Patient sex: M
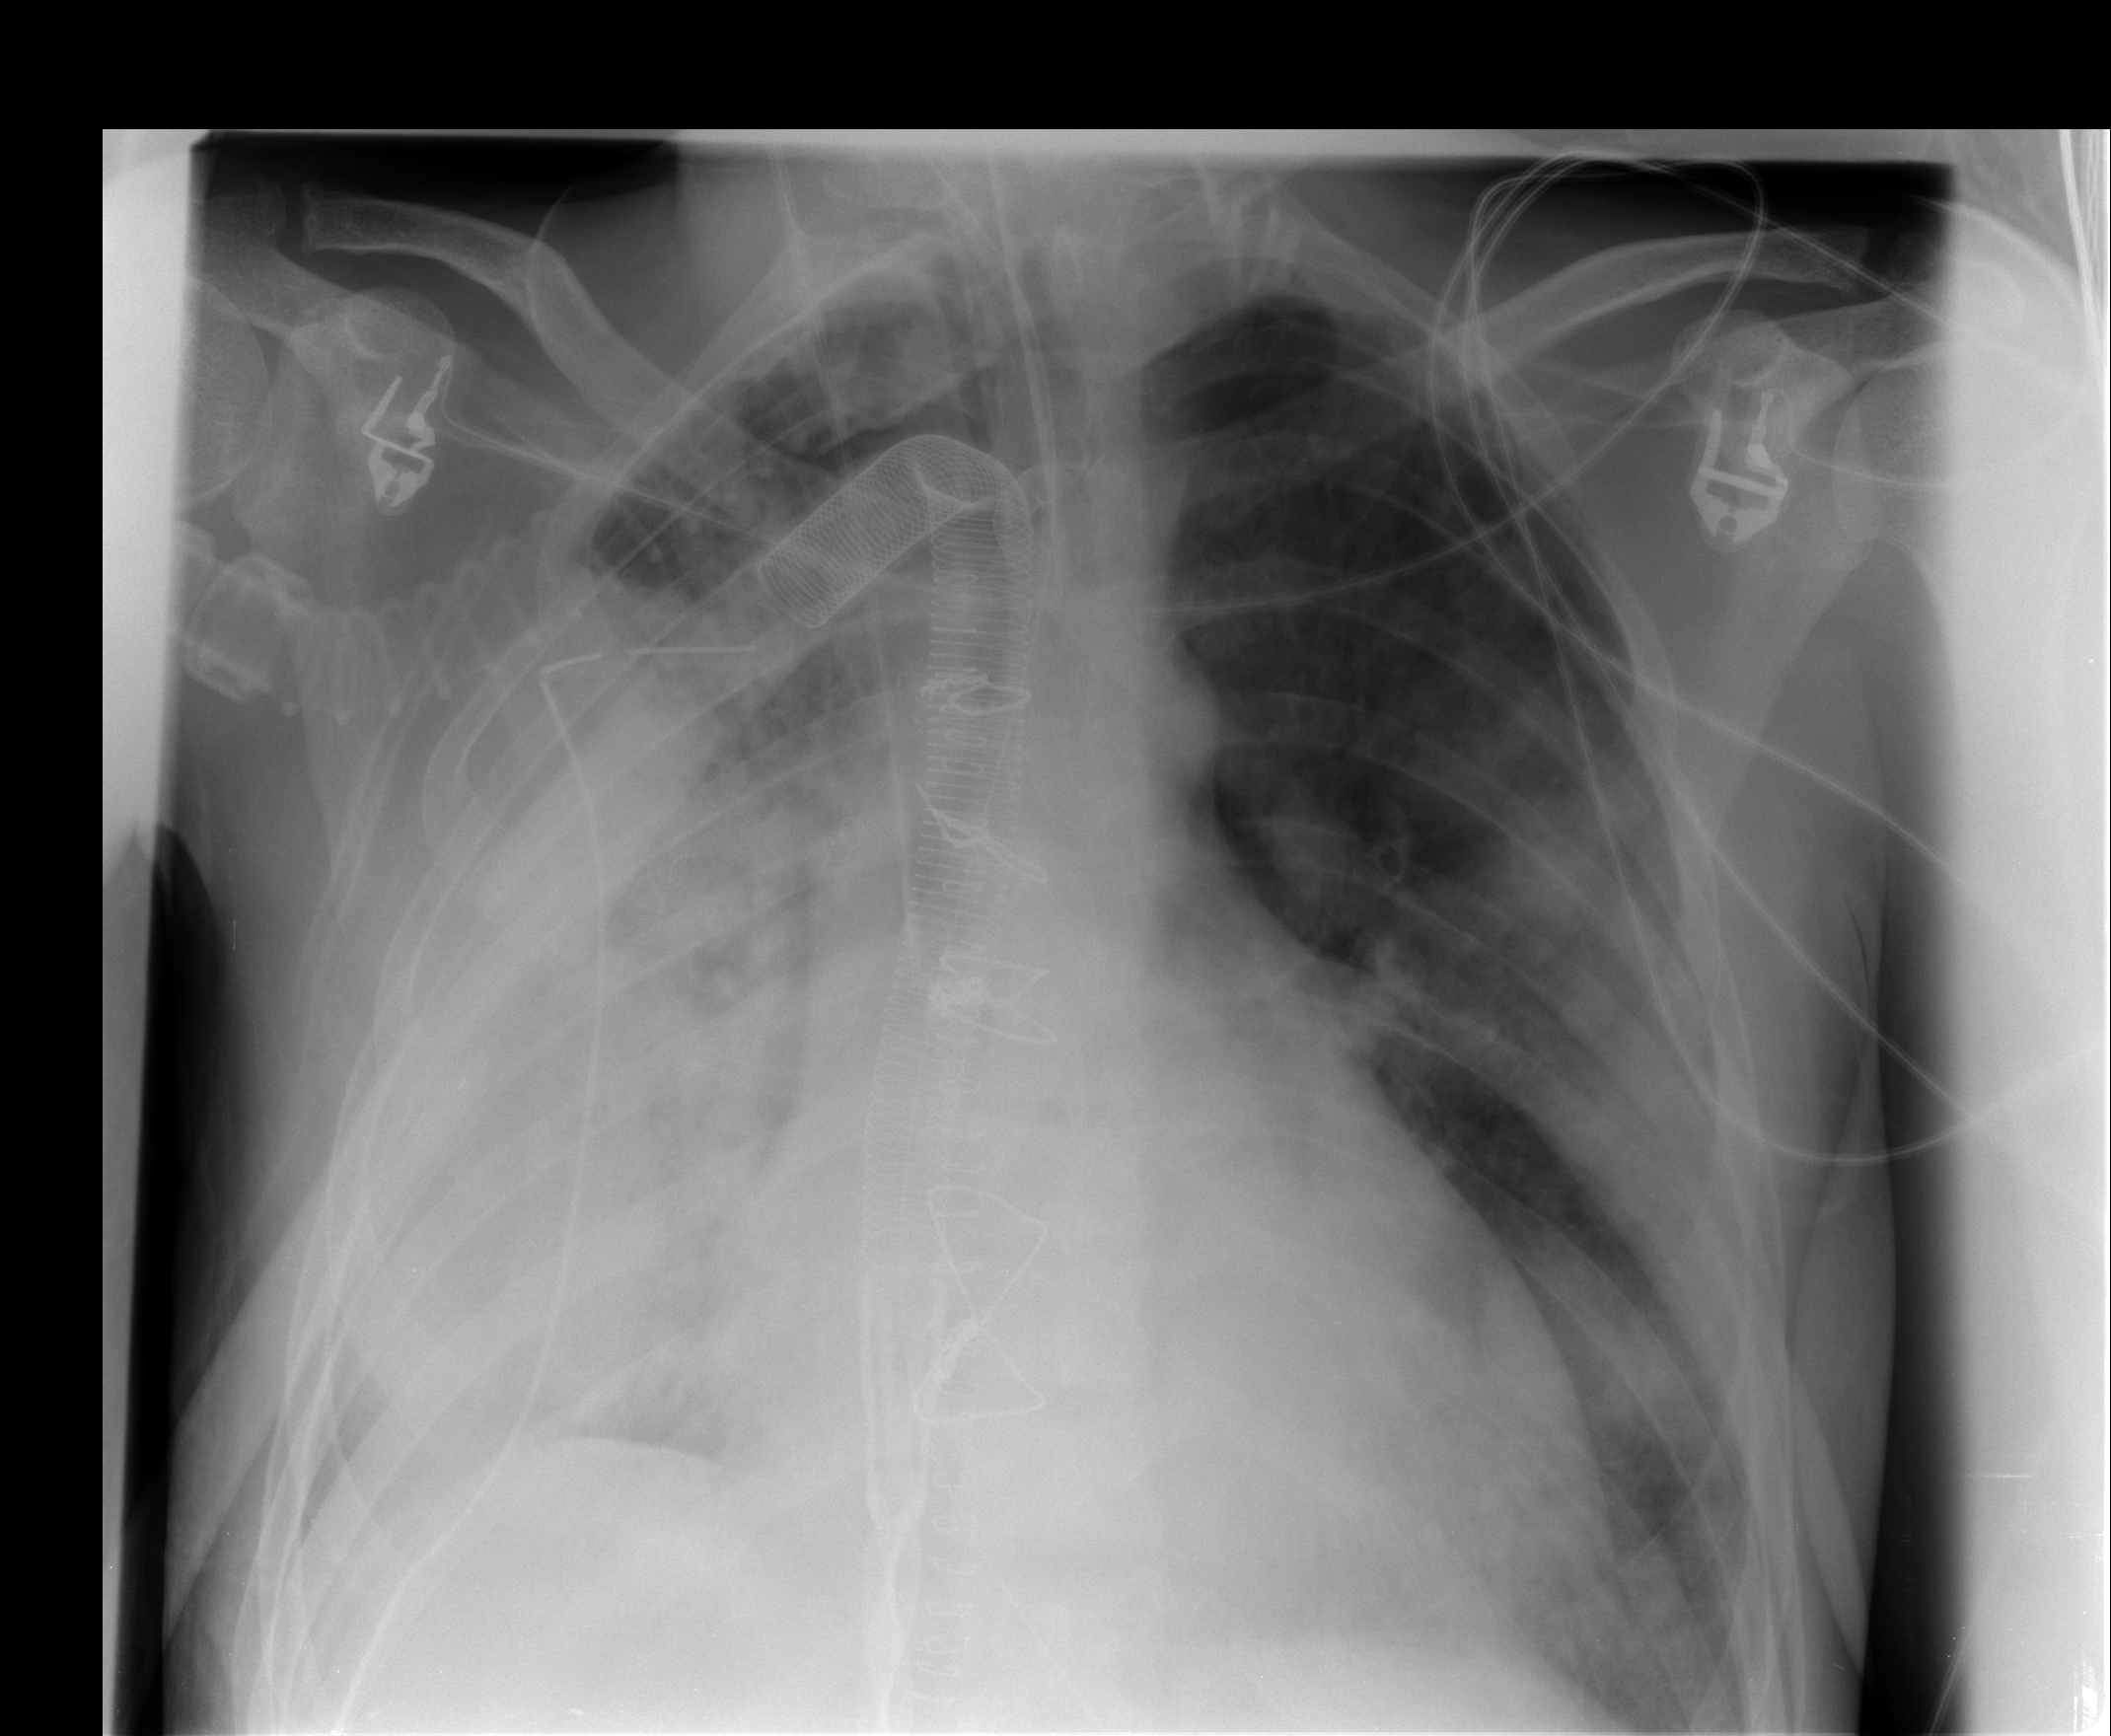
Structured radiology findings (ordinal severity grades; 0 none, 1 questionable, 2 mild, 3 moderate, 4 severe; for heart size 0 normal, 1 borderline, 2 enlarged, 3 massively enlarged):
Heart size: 2
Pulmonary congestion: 2
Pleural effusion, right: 2
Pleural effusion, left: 2
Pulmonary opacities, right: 3
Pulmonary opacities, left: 2
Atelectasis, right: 3
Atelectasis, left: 2